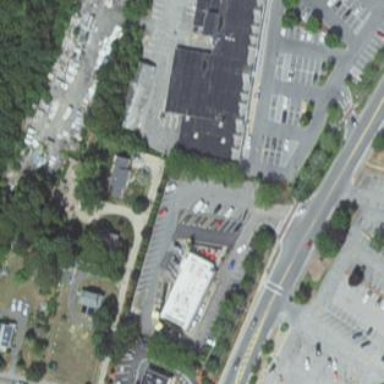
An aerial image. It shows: Retail area.